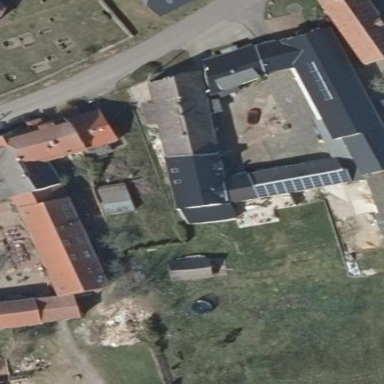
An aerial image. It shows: Industrial building with gabled roof.